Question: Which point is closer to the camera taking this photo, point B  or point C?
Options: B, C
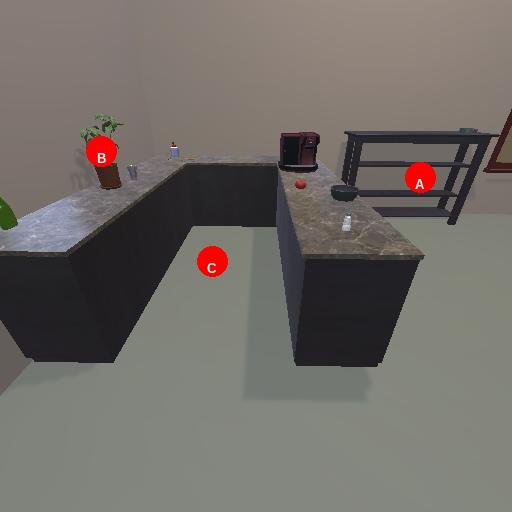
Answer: B